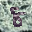
Label: 8